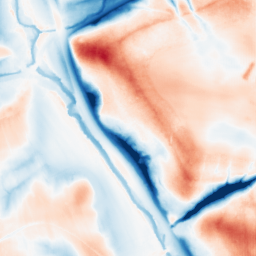
Category: multiscale
Decomposition family: dog_multiscale
Decomposition parameters: sigma_ratio: 2
n_scales: 5
base_sigma: 0.5
Upsampling method: fft_zeropad
Upsampling parameters: scale: 4
Upsampling scale: 4